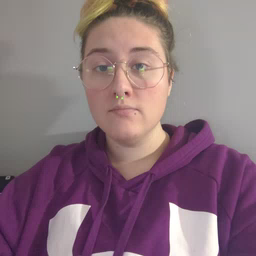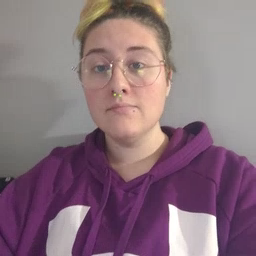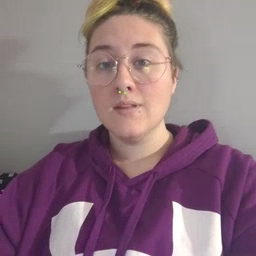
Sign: closet